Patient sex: M
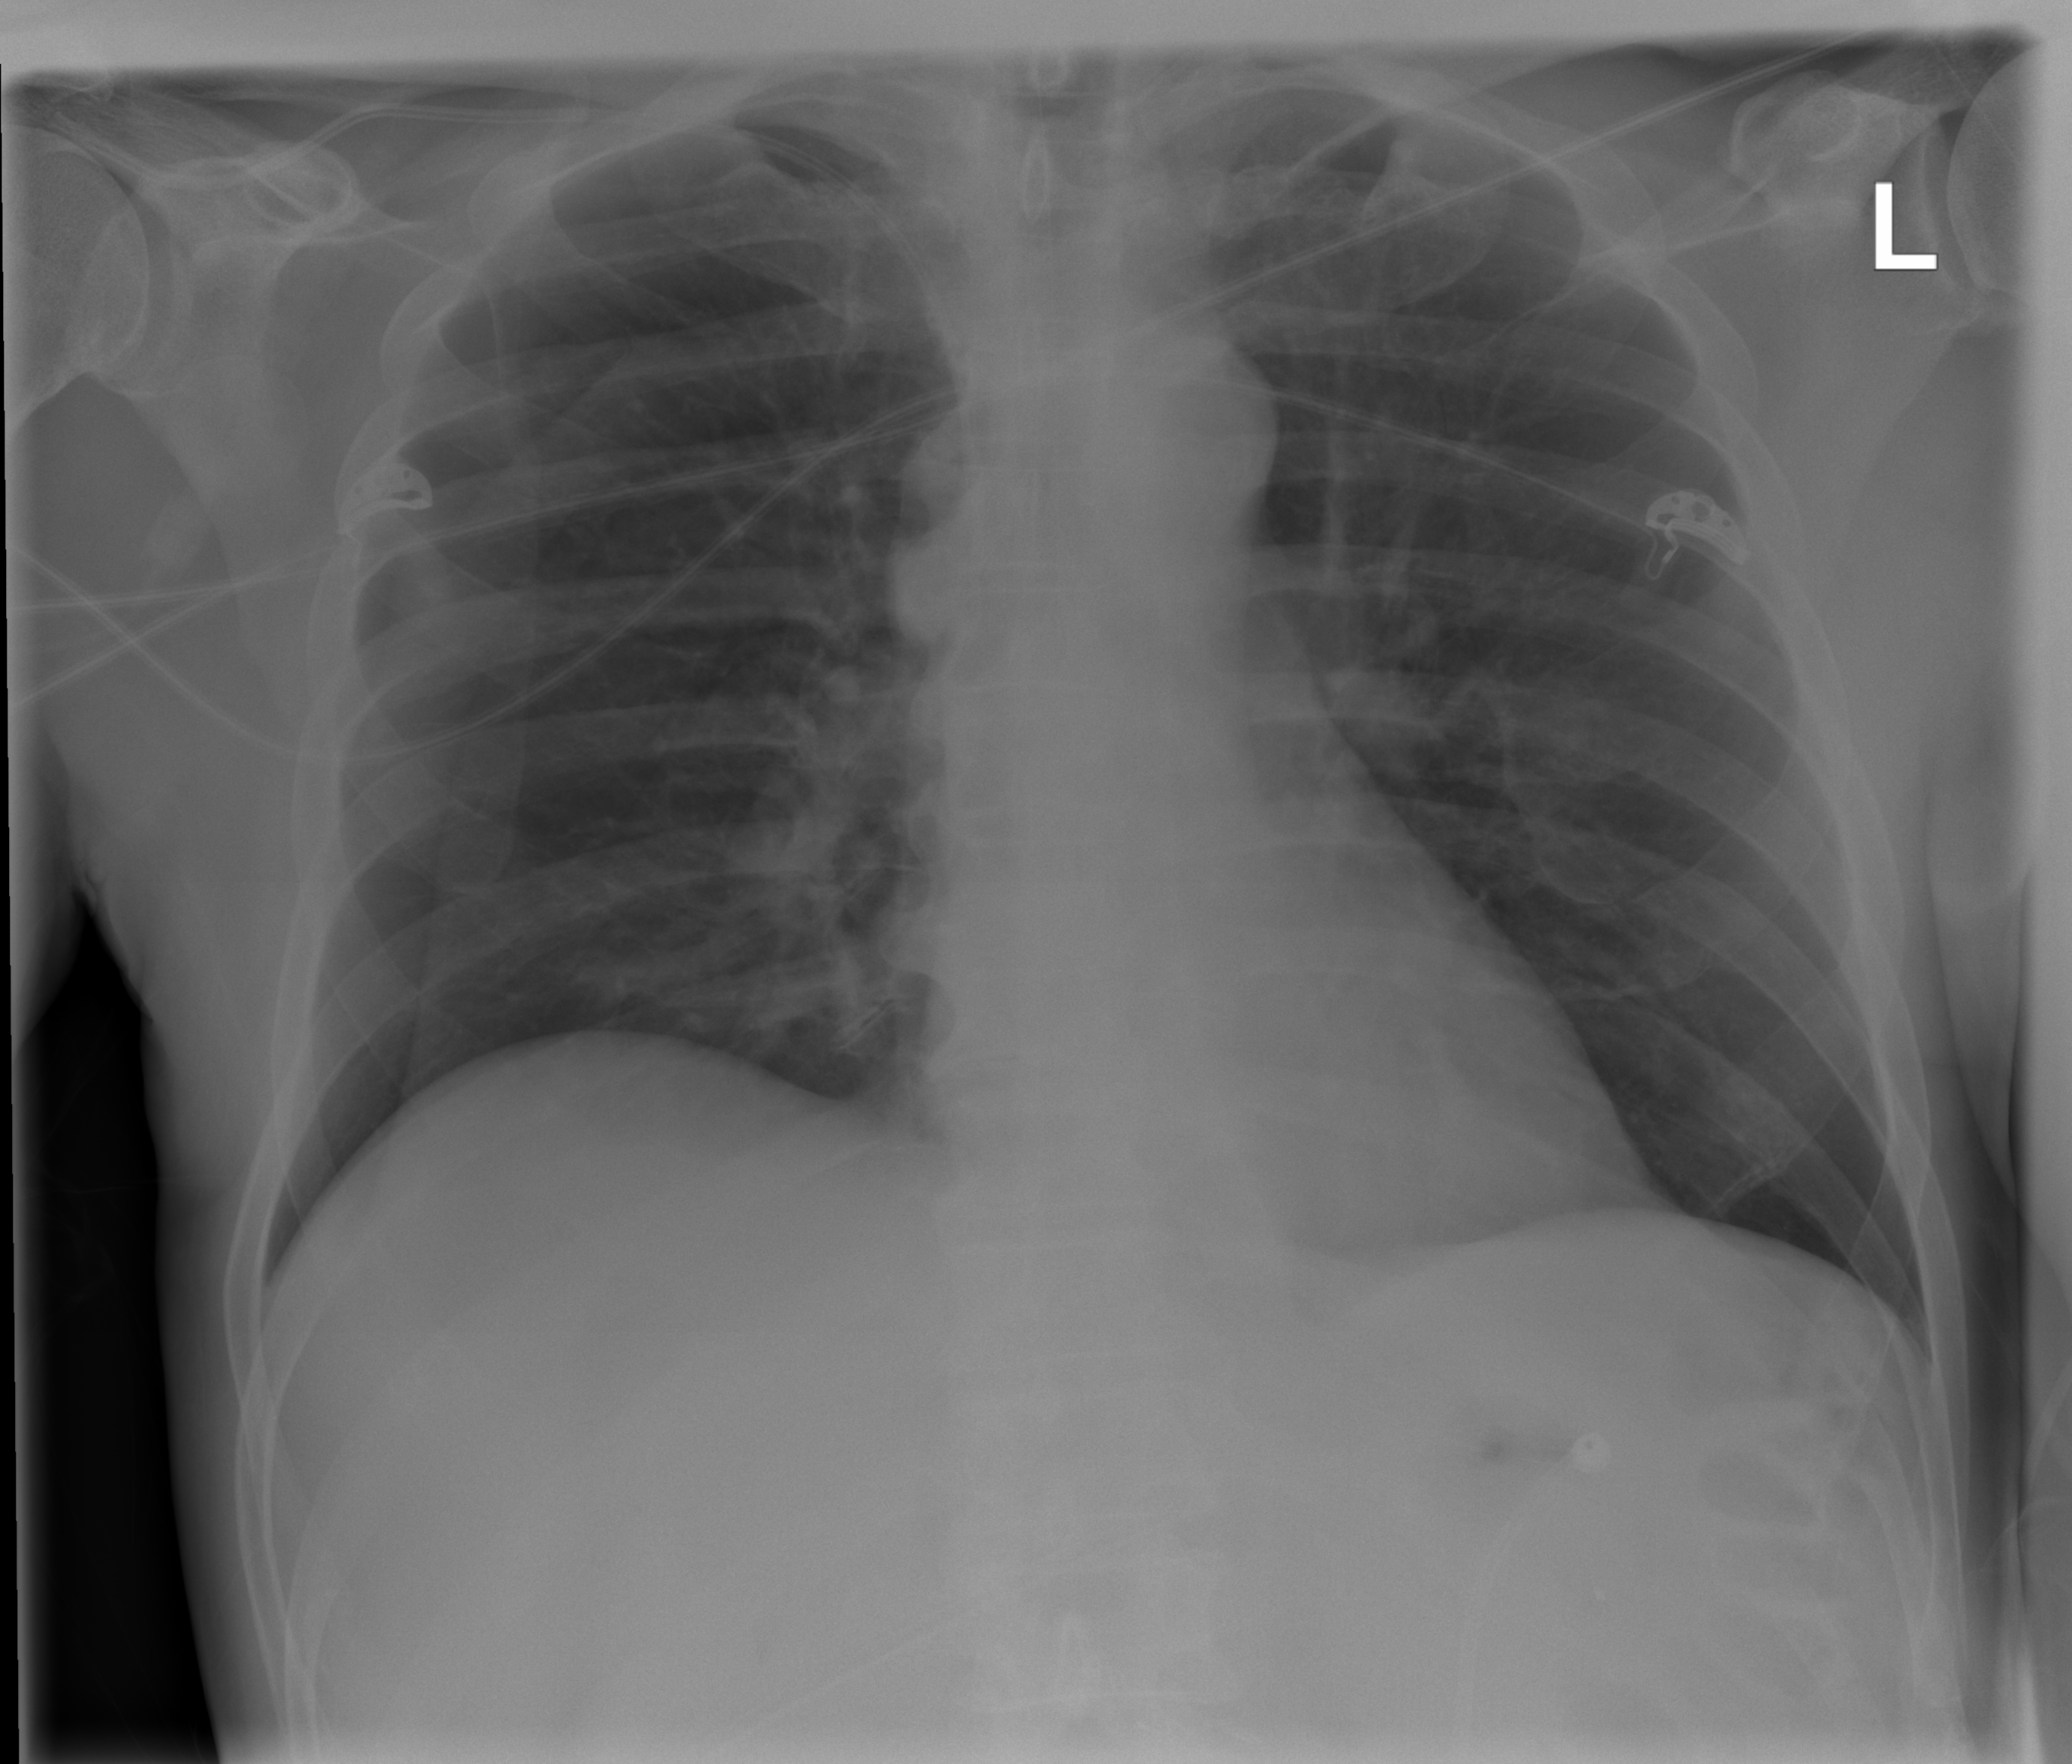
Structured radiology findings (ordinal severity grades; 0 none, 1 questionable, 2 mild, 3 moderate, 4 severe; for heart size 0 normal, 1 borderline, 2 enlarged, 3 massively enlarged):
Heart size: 0
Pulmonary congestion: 0
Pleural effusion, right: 0
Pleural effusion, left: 0
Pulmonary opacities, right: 1
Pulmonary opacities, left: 0
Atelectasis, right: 0
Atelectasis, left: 0